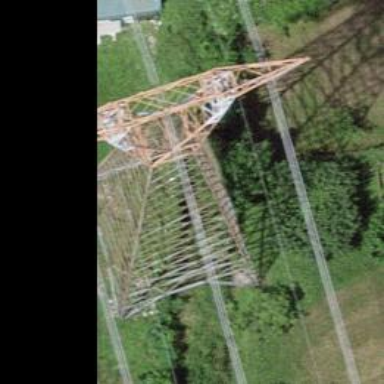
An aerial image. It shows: Power line with three cables.